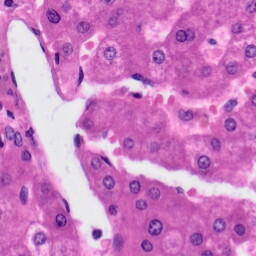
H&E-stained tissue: Liver